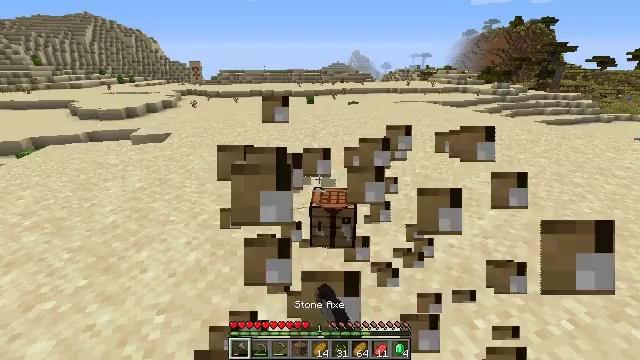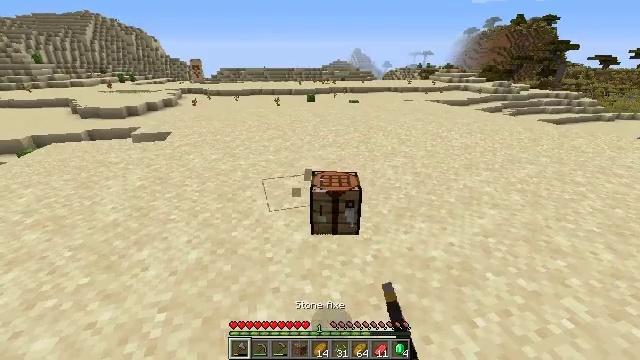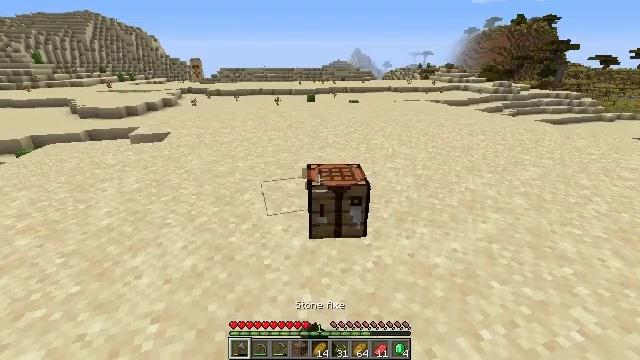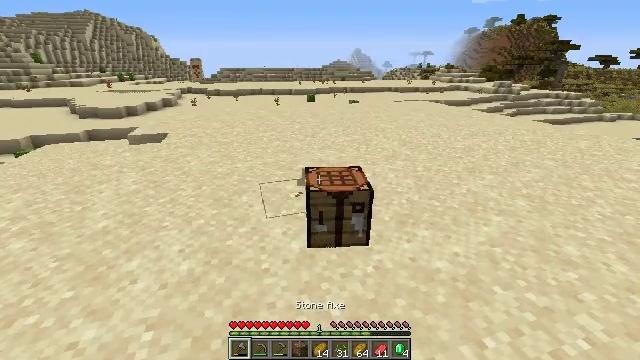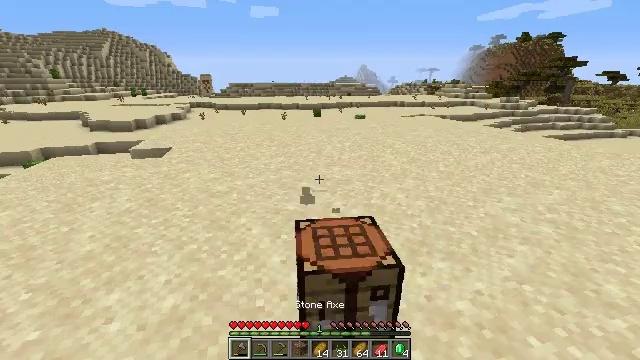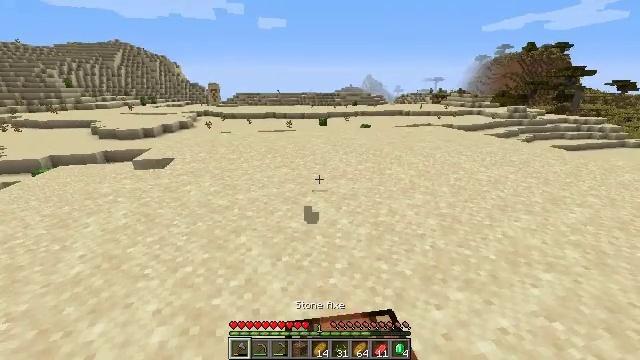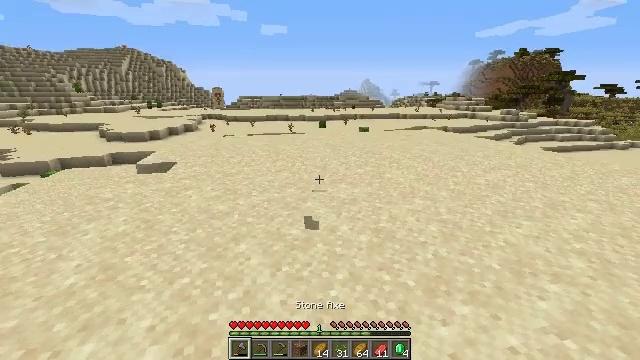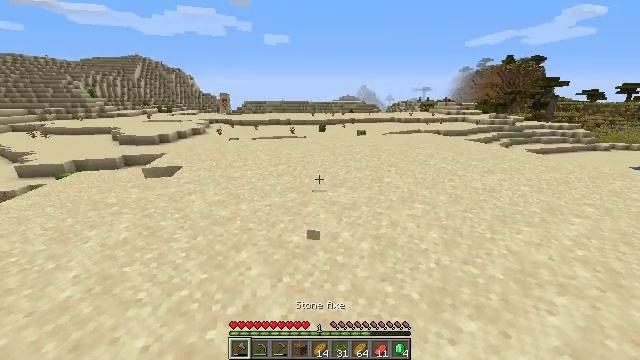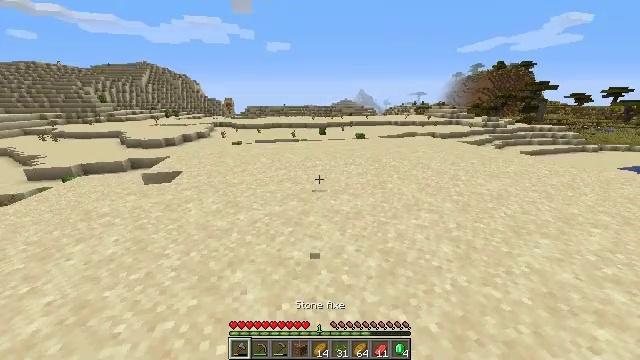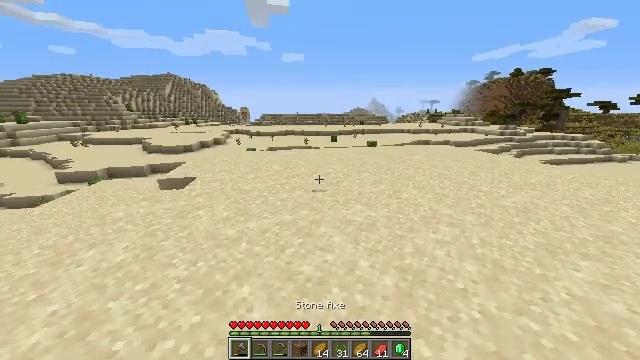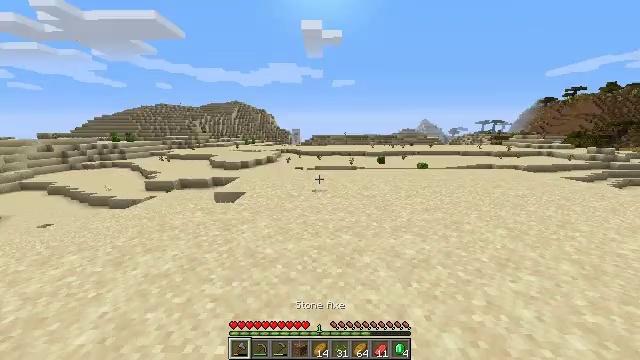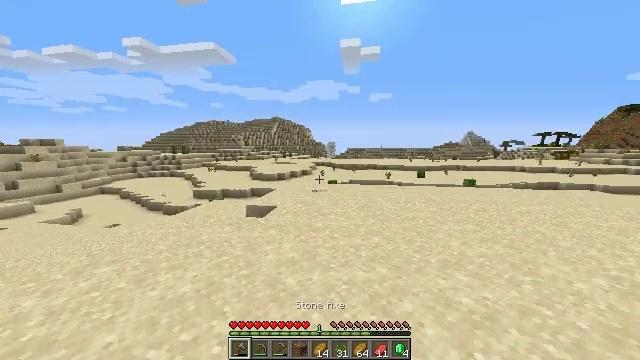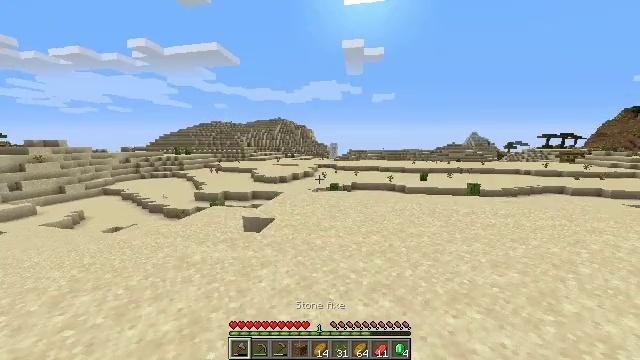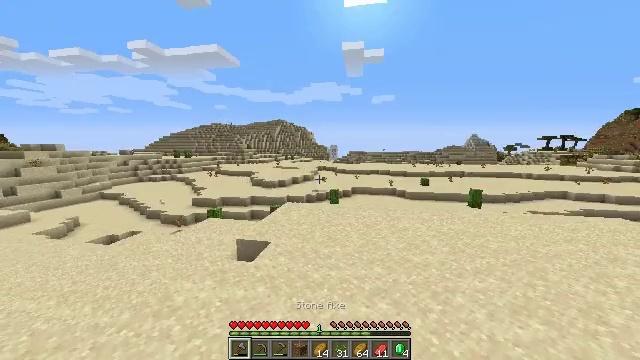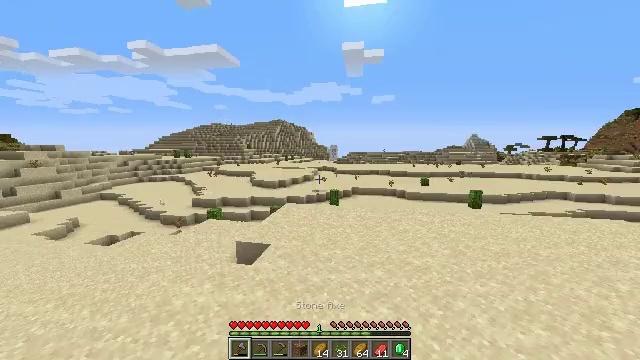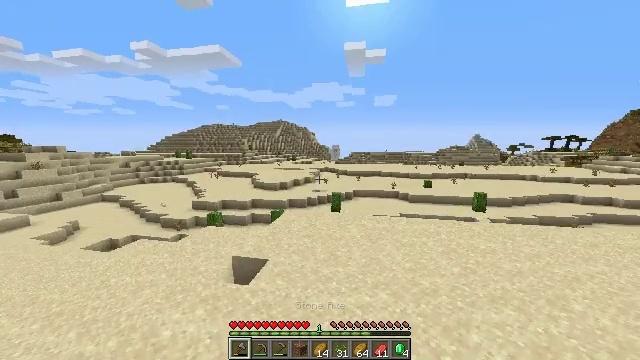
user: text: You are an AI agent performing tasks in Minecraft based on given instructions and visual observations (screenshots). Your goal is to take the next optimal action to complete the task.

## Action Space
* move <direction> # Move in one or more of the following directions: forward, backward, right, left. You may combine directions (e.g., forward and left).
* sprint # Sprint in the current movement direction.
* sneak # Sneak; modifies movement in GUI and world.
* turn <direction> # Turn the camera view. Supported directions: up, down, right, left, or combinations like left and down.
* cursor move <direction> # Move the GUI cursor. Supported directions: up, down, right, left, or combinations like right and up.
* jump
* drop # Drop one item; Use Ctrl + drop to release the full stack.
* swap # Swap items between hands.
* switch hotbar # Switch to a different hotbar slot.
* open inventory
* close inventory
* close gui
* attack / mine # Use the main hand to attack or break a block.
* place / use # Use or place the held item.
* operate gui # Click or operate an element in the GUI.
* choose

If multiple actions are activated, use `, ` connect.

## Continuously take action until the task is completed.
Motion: motion action
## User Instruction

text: Gather orange terracotta blocks.
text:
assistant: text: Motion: attack / mine
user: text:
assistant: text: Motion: move forward, attack / mine
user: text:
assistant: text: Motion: move forward, attack / mine
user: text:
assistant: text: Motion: move forward, turn left and up
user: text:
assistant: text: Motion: move forward, sprint, turn left and up
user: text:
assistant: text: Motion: move forward, sprint
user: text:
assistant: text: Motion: move forward, sprint
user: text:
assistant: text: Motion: move forward, sprint
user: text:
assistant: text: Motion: move forward, sprint, turn left and up
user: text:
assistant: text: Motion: move forward, sprint, turn left and up
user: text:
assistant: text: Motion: move forward, sprint, turn left and up
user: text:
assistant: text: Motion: move forward, sprint, jump
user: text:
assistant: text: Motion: move forward, sprint, jump
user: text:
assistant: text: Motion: move forward, sprint, jump
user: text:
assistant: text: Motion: move forward, sprint, jump
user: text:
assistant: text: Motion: move forward, sprint, turn down, jump
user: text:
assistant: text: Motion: move forward, sprint, turn down, jump
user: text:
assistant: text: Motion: move forward, sprint, jump
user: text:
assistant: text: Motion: move forward, sprint, jump
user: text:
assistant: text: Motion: move forward, sprint, jump
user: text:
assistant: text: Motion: move forward, sprint, jump
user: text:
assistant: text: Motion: move forward, sprint, jump
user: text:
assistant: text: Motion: move forward, sprint, jump
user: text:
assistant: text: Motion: move forward, sprint, jump
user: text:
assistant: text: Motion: move forward, sprint, jump
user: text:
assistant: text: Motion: move forward, sprint, jump
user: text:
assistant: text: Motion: move forward, sprint, jump
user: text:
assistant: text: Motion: move forward, sprint, jump
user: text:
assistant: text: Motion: move forward, sprint, jump
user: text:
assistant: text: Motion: move forward, sprint, turn right and down, jump